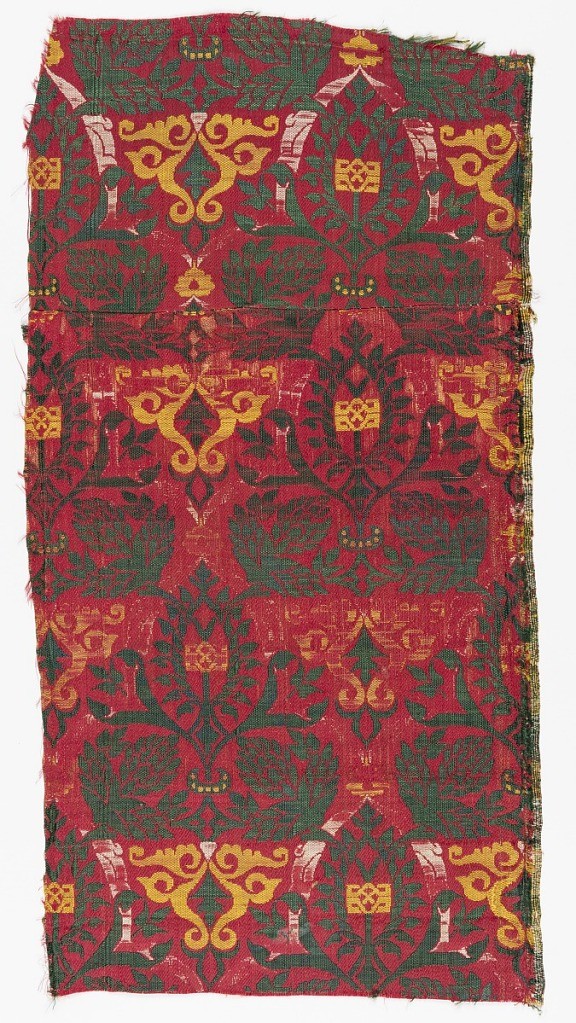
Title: Textile
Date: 15th century
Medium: silk Technique: two interconnected structures: 4&1 satin and plain weave (lampas)
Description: Curving bands containing blossoms and interlaced shapes in yellow, white, green and rose.